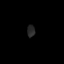
Tissue: prostate
Cell type: Epithelial cells
Senescence score: 0.2711
Nuclear area (px): 94
Mean DAPI intensity: 38.202